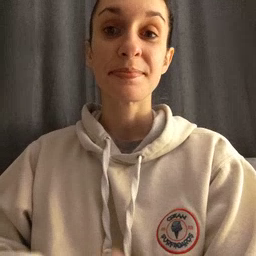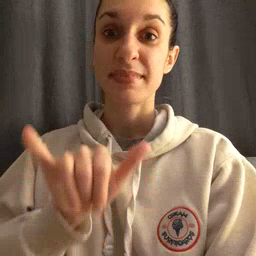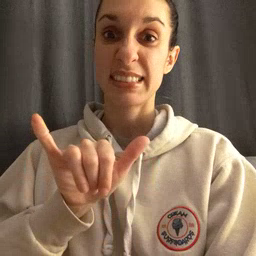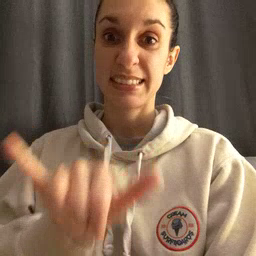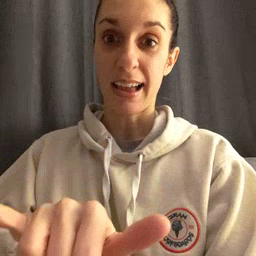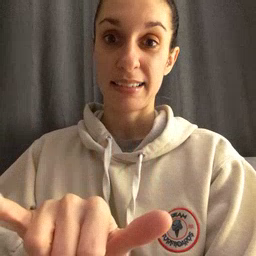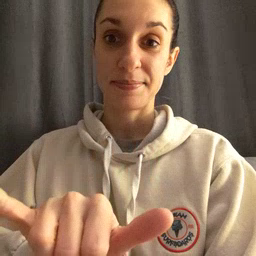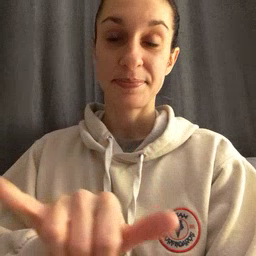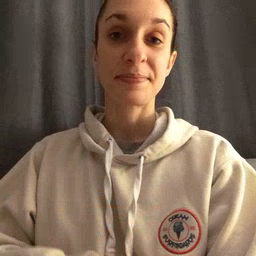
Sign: stay